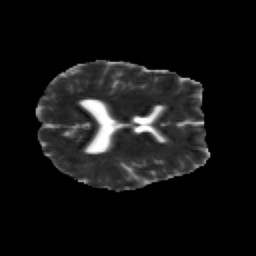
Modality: MD
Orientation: axial
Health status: healthy
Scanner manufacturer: siemens
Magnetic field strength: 3 T
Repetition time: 12 s
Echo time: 0.092 s